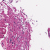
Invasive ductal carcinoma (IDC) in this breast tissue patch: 0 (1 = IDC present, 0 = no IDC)